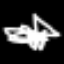
Label: squiggle